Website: lowes
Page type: customer-info-address
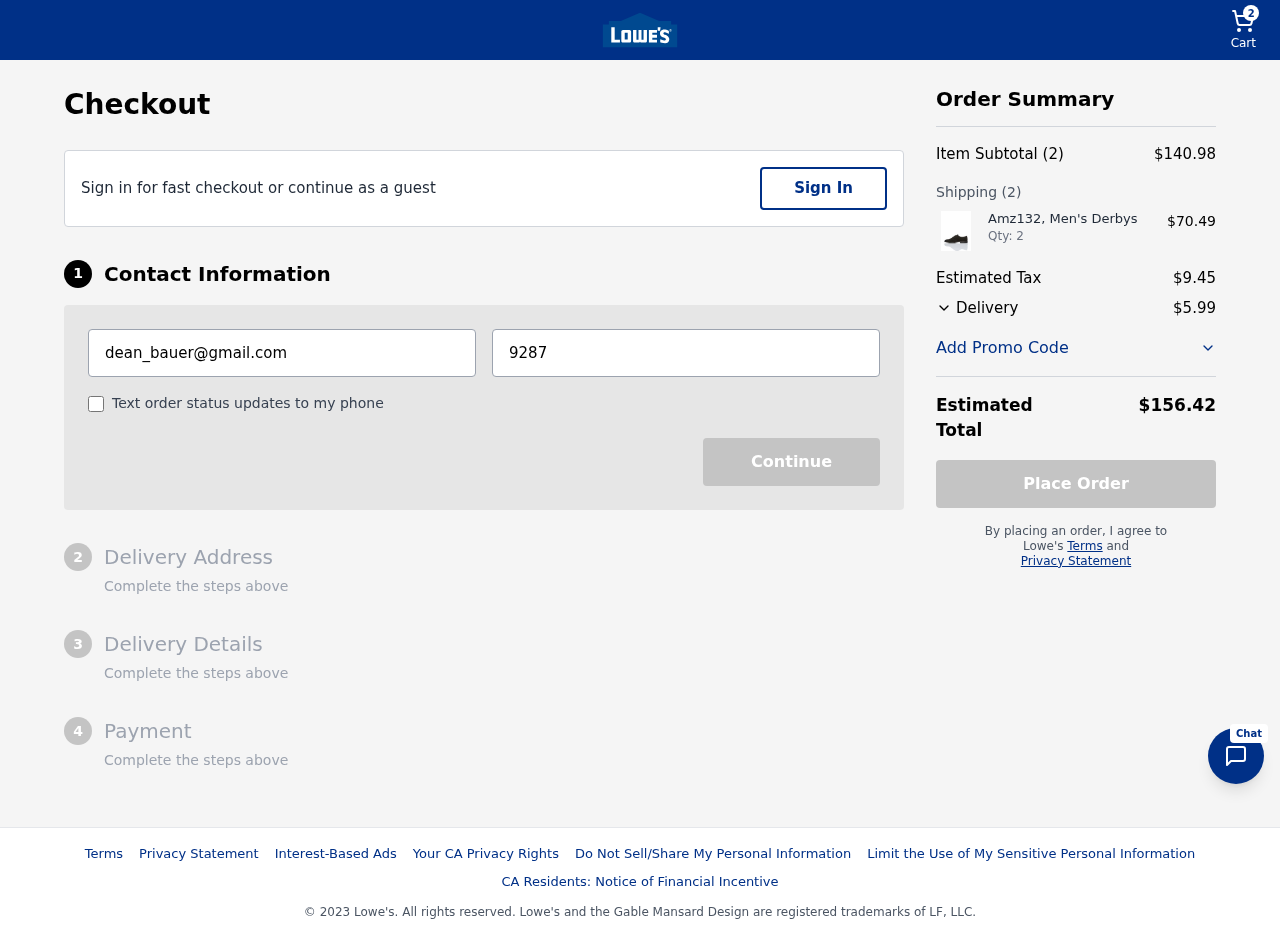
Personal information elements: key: PII_EMAIL
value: dean_bauer@gmail.com
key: PII_PHONE
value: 9287270629
Product elements: key: PRODUCT1_NAME
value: Amz132, Men's Derbys
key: PRODUCT1_PRICE
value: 70.49
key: PRODUCT1_QUANTITY
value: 2
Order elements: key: ORDER_NUM_ITEMS
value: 2
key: ORDER_SUBTOTAL
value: $140.98
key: ORDER_NUM_ITEMS2
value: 2
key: ORDER_TAX
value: $9.45
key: ORDER_SHIPPING_COST
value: $5.99
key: ORDER_TOTAL
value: $156.42